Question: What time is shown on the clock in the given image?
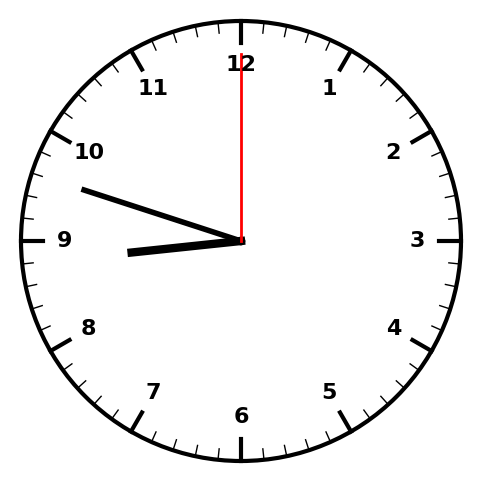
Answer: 08:48:00